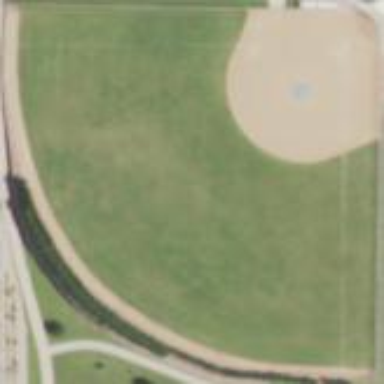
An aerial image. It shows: Baseball pitch for leisure land activities.